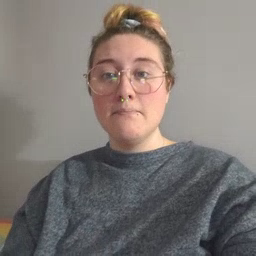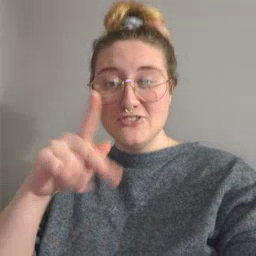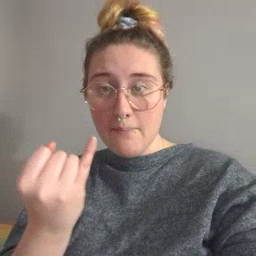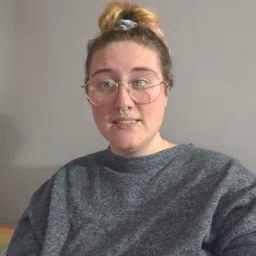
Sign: pajamas